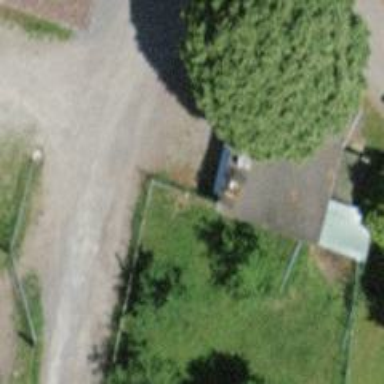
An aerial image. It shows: Garage building.